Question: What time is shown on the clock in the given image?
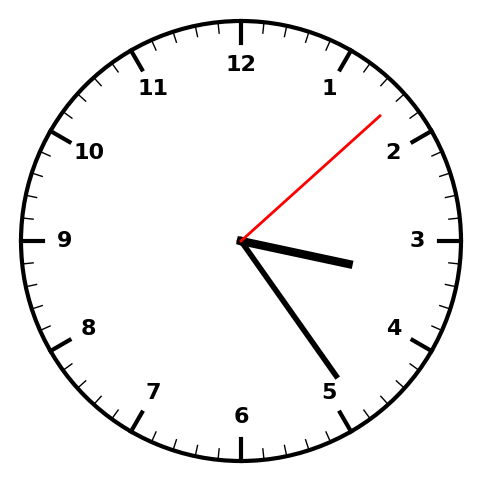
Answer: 03:24:08